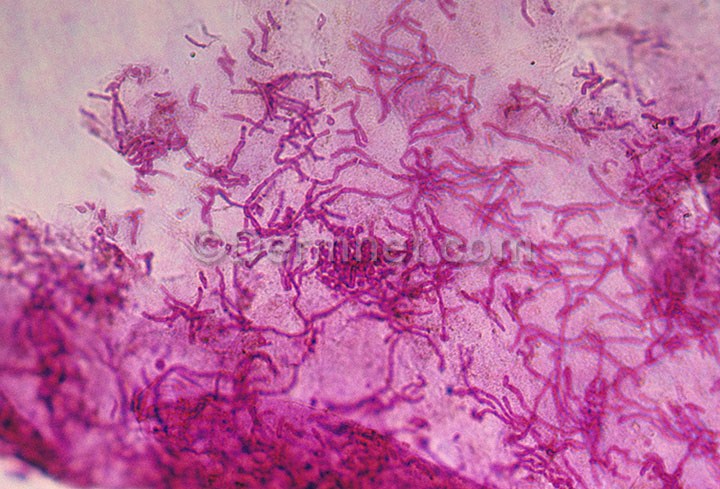
Disease: Tinea Ringworm Candidiasis and other Fungal Infections